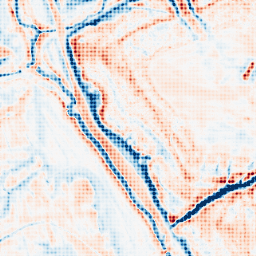
Category: edge_preserving
Decomposition family: bilateral
Decomposition parameters: d: 21
sigma_color: 150
sigma_space: 100
Upsampling method: sinc_blackman
Upsampling parameters: scale: 4
kernel_size: 4
Upsampling scale: 4